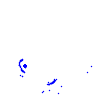
Particle: kaon